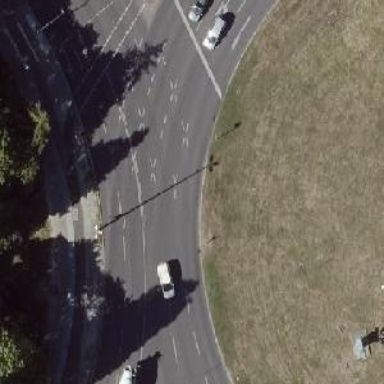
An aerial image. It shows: Secondary road with asphalt surface. The road intersects at circular junction.